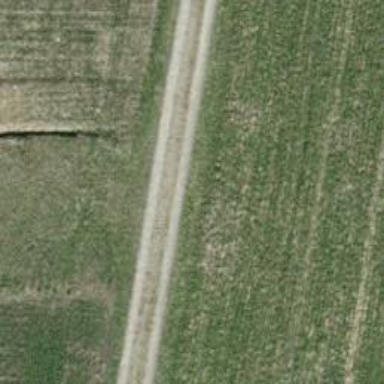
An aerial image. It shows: Compacted track road with grade3 tracktype.